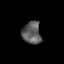
Tissue: lung
Cell type: Epithelial cells
Senescence score: 0.2036
Nuclear area (px): 416
Mean DAPI intensity: 91.897